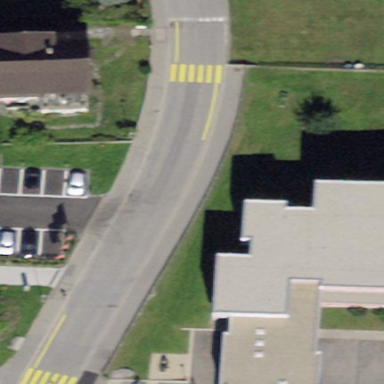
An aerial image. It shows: School building.